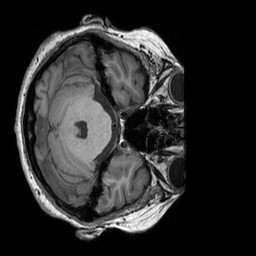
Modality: T1w
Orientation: axial
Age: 67
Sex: female
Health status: healthy
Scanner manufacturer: siemens
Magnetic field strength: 3 T
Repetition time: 2.3 s
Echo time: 0.00303 s